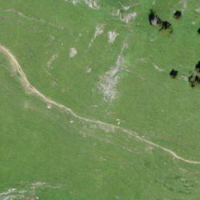
EUNIS habitat code: 23
Species observed at this site:
Parnassia palustris